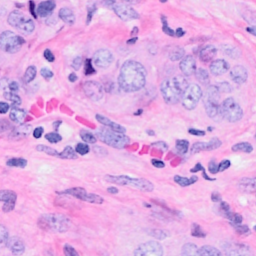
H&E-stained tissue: Breast